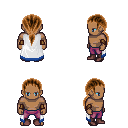
a pixel art fantasy rpg character, male body template, human, dark skin, white trimmed cape, magenta pants, brown ponytail hairstyle, leather bracers, maroon shoes, four views (front, back, left, right), 2x2 character sprite sheet, small pixel art, hard edges, no anti-aliasing